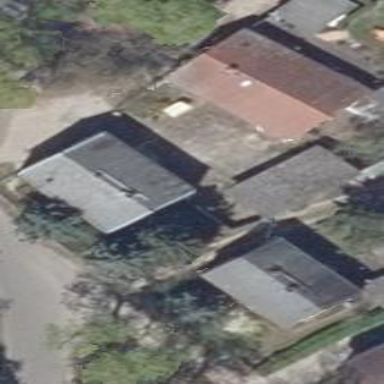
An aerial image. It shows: Simple and straightforward house.